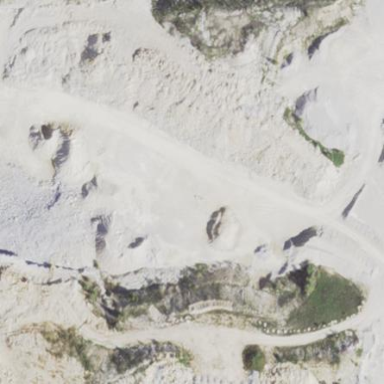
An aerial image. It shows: Quarry area.